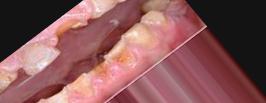
Condition: Caries